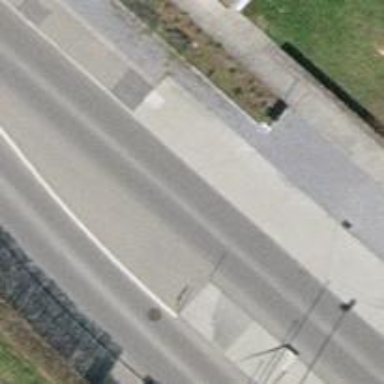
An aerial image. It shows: Platform for public transport. The platform is located by the road.